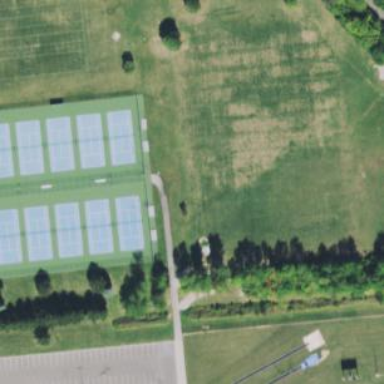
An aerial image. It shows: Tennis court on the leisure land pitch.